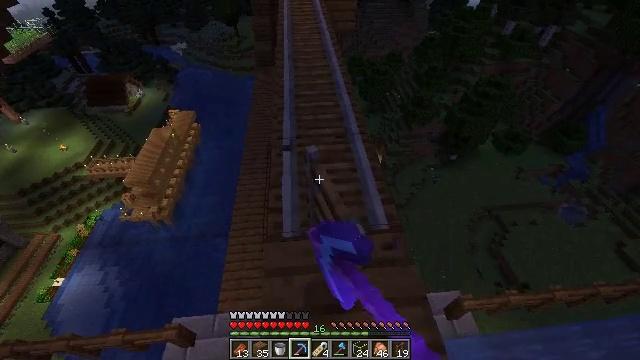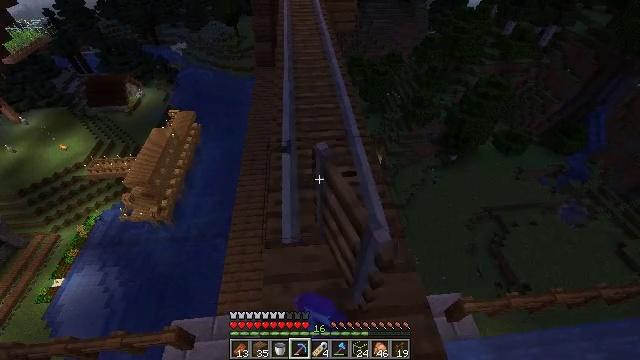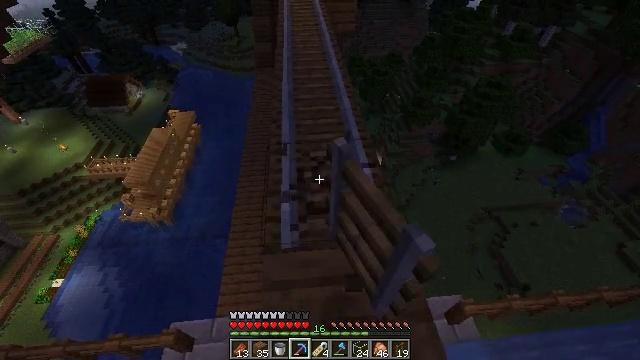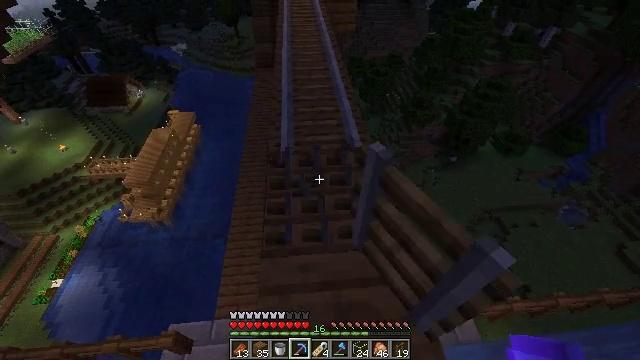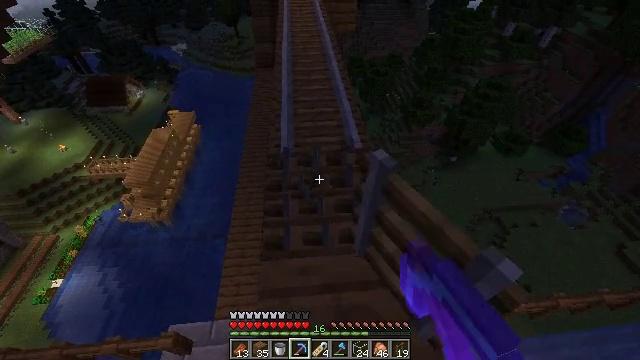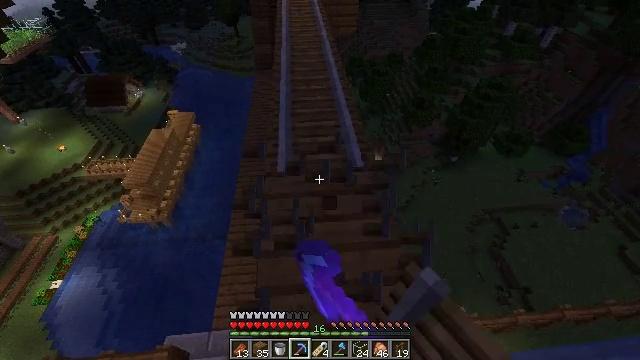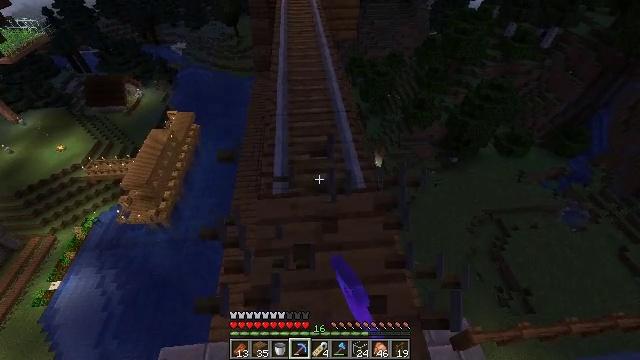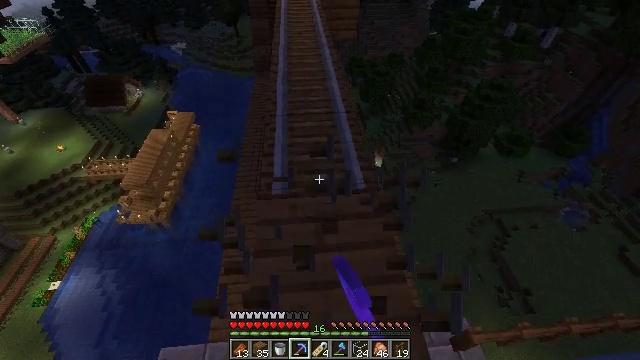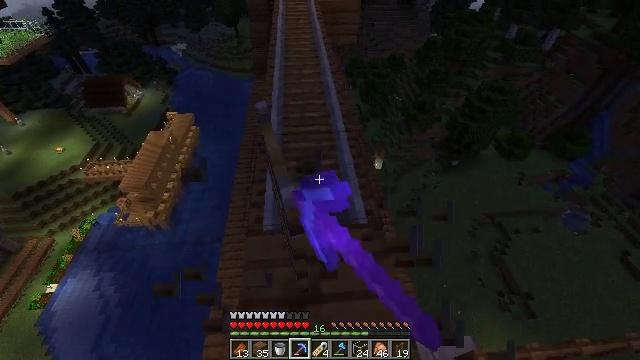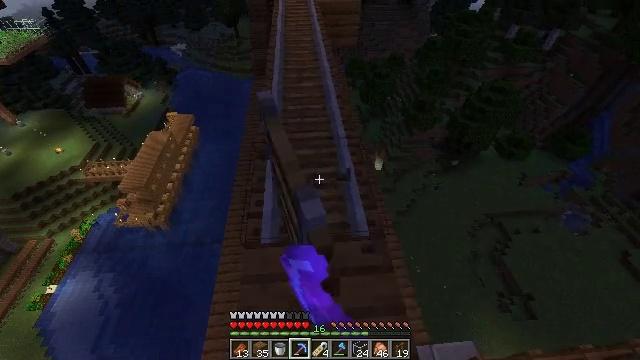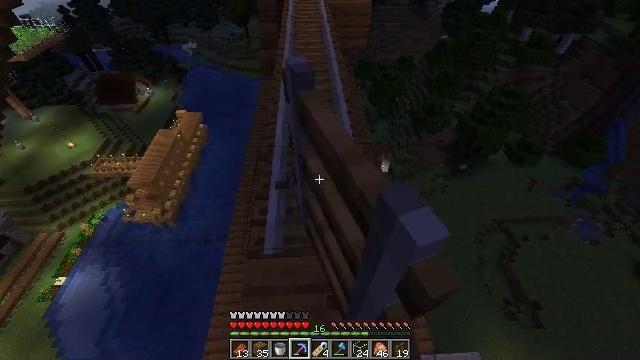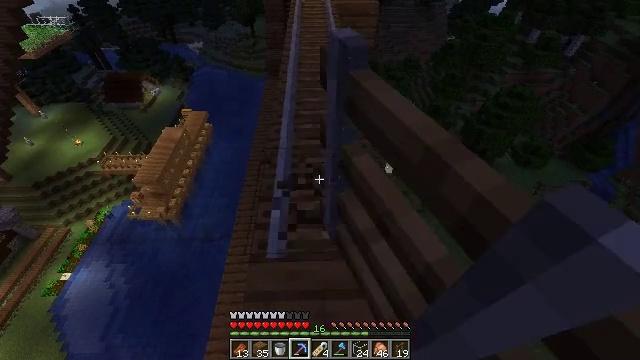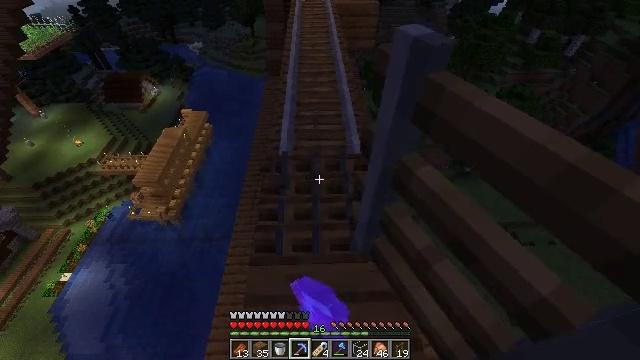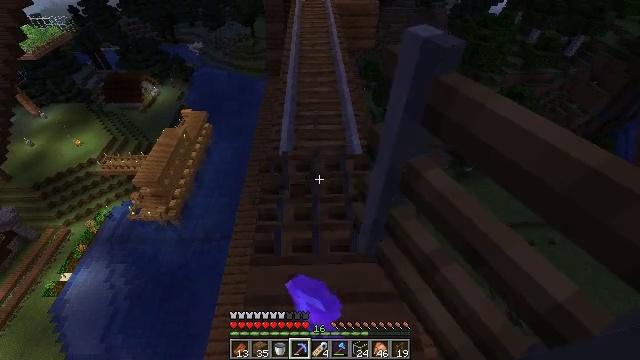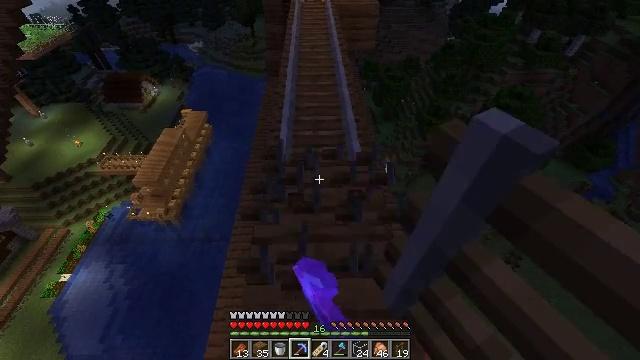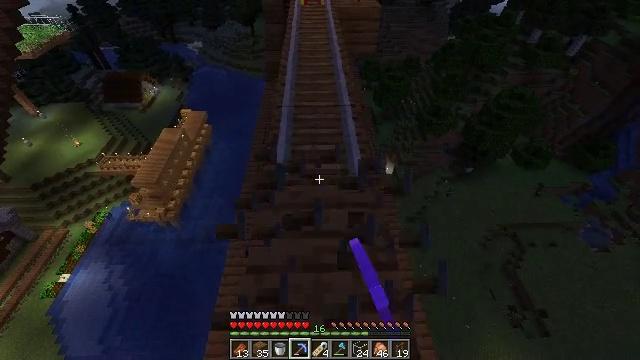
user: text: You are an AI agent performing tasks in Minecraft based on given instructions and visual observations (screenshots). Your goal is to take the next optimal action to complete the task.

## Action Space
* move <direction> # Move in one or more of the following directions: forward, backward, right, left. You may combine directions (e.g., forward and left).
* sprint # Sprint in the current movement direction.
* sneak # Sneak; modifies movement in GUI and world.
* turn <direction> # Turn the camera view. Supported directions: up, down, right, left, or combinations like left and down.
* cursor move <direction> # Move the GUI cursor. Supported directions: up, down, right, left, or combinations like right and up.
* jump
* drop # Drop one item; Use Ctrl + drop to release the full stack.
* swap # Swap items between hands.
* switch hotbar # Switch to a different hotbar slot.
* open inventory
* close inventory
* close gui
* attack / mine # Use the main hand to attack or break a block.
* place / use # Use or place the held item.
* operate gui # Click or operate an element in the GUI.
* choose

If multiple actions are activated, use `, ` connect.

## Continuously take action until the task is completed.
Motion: motion action
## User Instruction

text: Gather the rail for future use.
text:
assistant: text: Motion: attack / mine
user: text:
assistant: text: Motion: attack / mine
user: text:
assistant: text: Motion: attack / mine
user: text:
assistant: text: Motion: move forward, attack / mine
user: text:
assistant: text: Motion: move forward, attack / mine
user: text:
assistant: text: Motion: move forward, attack / mine
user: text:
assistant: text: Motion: move forward, attack / mine
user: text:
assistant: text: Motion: move forward, attack / mine
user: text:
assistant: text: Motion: attack / mine
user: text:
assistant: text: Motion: turn left, attack / mine
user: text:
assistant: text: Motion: turn left, attack / mine
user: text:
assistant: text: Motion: attack / mine
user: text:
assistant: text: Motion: move forward, attack / mine
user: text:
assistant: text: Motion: move forward, attack / mine
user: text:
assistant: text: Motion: move forward, attack / mine
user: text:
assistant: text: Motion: move forward, attack / mine
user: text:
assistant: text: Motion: move forward, attack / mine
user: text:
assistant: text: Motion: attack / mine
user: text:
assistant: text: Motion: attack / mine
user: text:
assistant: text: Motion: attack / mine
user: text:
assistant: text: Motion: attack / mine
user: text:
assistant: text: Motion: attack / mine
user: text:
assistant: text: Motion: move forward, attack / mine
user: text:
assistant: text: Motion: move forward, attack / mine
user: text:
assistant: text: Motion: move forward, attack / mine
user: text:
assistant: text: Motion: move forward, attack / mine
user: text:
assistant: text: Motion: move forward, attack / mine
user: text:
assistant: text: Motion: attack / mine
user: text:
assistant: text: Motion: attack / mine
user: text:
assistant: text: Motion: attack / mine